Question: Working on a WSO2 integration using an Enterprise Service Bus (ESB) and Data Service Server (DSS), I am required to ask certain data from an external MySQL server. The problem arises as <URL>, as well as many other online sources, only ever use local MySQL servers.
This is an image from an online tutorial which sadly doesn't deal with my issue:

I am therefore asking, how to use an external SQL database as
'jdbc:mysql:sql.hostprovider.com/database'
proofs to be fruitless.
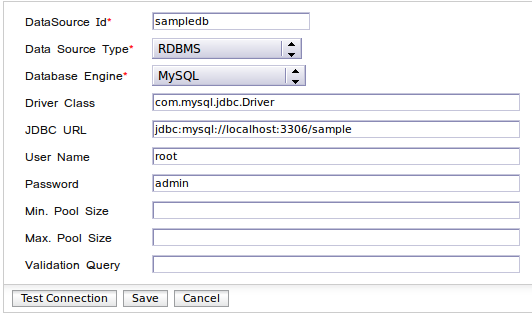
Answer: I am not sure what "fruitless" exactly entails in your situation without any error messages or methods that you used to investigate, but I'll try and help.
I tested the following format, successfully:
'''
jdbc:mysql://sql.hostprovider.com:3306/database
'''
However, my success was dependent on my database having a user properly created with the appropriate privileges to be accessed from the FQDN of the client server.
For example, when connecting to the host server, I had to ensure that my user had privileges configured (I simply granted all on a testNamed table) and associated with the FQDN hostname of the client server, not just the IP address.
I further tested my configuration by attempting to connect from the client machine via the CLI using
'''
mysql -utester -p -hsql.hostprovider.com
'''
This allowed me to see the error from the mysql server that explained what it was expecting as a privileged hostname.
I hope that helps.